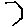
Label: hexagon